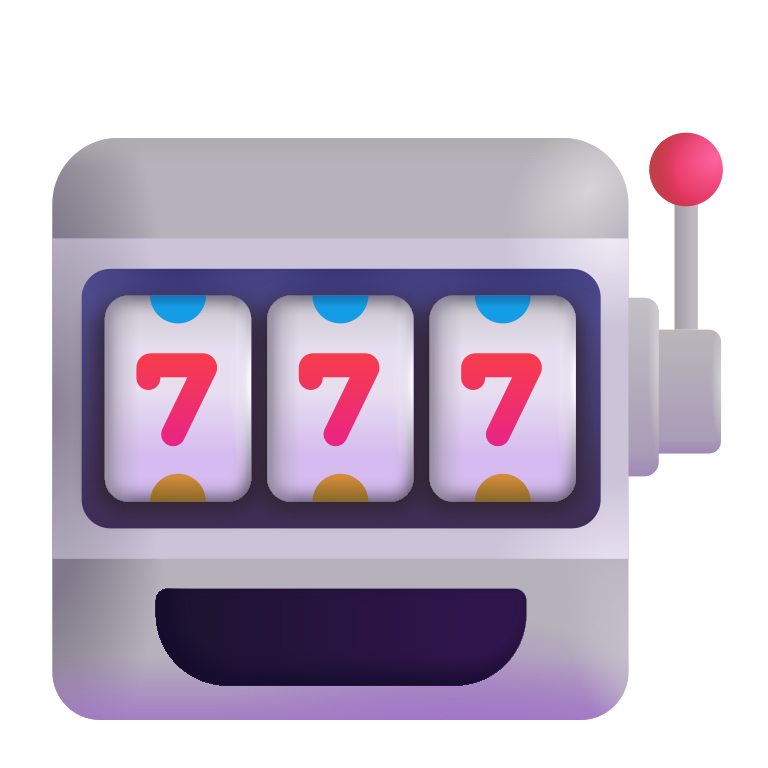
slot machine color